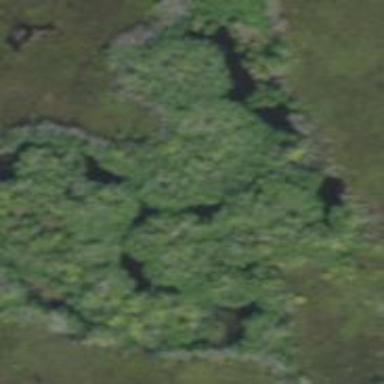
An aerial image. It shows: Pond surrounded by natural water.